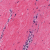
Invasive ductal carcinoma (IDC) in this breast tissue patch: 0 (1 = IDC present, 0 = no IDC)